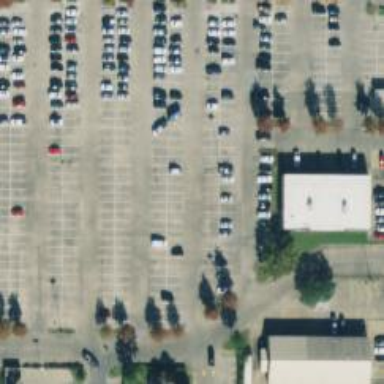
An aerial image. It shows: Parking space is available.